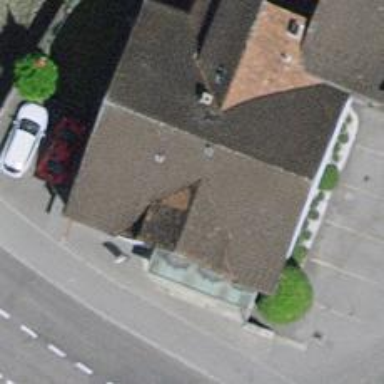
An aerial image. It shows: Hotel with restaurant.